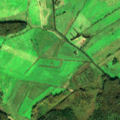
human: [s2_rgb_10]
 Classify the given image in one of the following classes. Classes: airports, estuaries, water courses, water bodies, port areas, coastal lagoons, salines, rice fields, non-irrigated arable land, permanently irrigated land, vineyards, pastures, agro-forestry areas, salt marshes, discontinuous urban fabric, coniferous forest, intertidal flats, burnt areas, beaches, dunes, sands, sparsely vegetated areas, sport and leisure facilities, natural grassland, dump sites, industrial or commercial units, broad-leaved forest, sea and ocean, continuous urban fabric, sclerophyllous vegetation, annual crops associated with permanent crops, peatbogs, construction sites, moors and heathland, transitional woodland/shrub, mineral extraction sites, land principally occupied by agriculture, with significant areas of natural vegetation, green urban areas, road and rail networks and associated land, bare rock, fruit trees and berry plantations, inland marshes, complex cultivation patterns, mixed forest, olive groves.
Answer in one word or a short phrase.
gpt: pastures, complex cultivation patterns, broad-leaved forest, transitional woodland/shrub